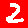
Digit: 2